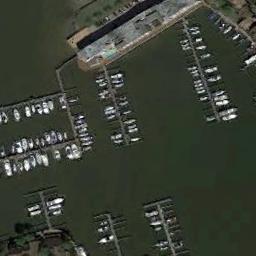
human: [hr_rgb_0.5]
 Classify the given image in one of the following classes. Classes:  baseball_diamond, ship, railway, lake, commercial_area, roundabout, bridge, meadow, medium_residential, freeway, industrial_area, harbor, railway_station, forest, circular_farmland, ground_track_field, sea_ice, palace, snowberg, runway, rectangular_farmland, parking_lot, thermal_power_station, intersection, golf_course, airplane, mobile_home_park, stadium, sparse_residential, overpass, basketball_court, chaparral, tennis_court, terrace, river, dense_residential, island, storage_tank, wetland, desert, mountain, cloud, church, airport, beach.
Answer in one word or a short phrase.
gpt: harbor